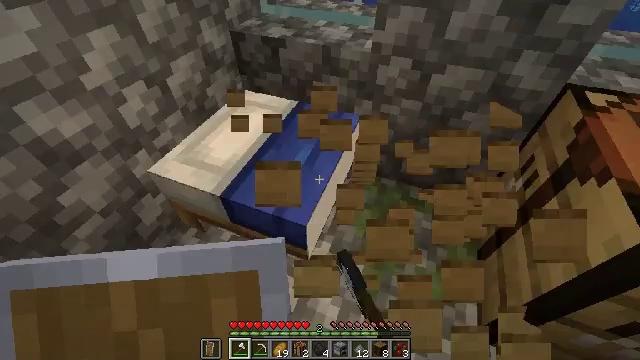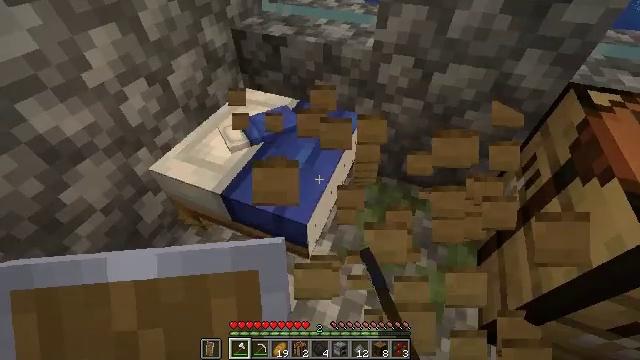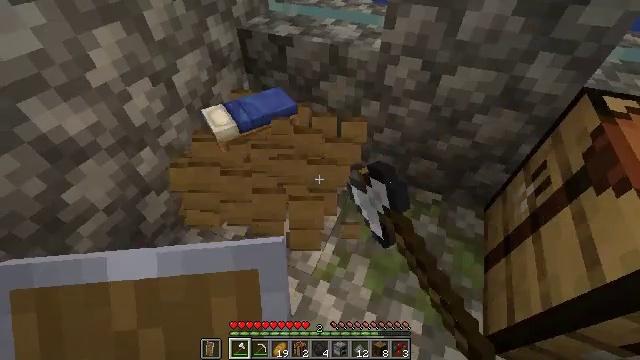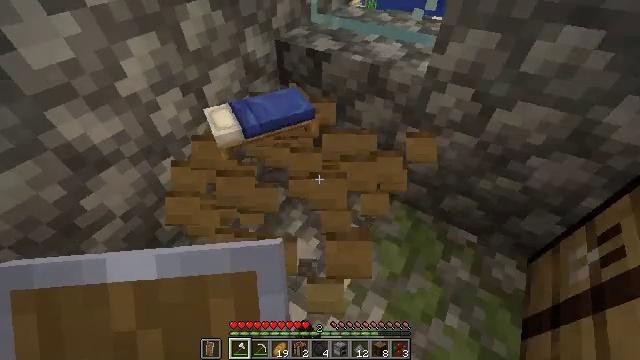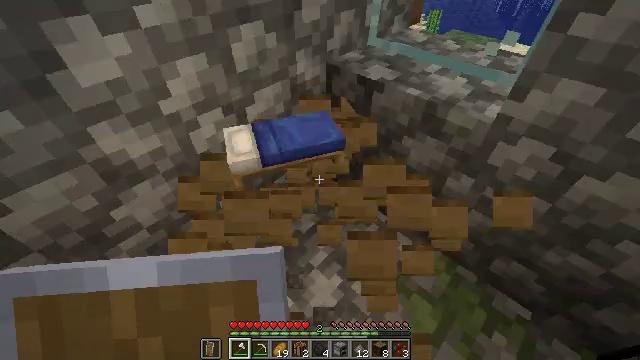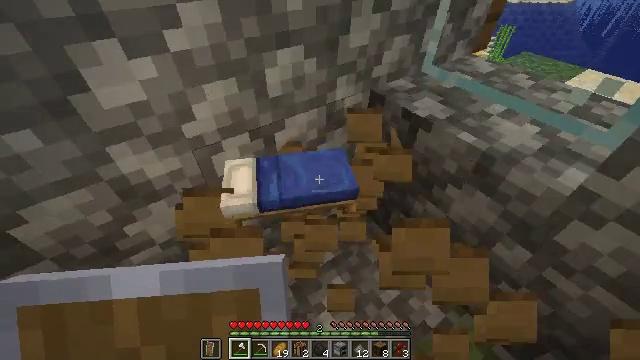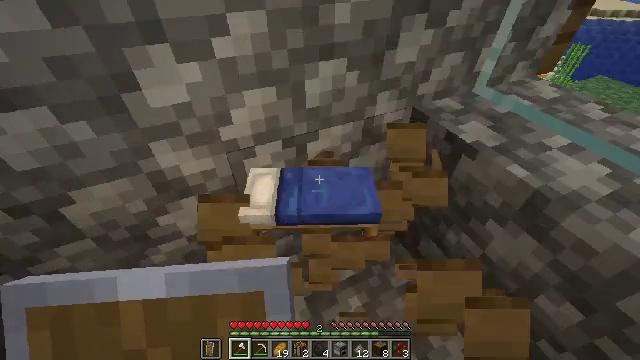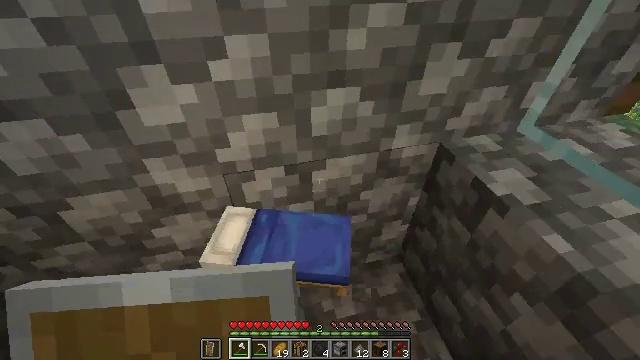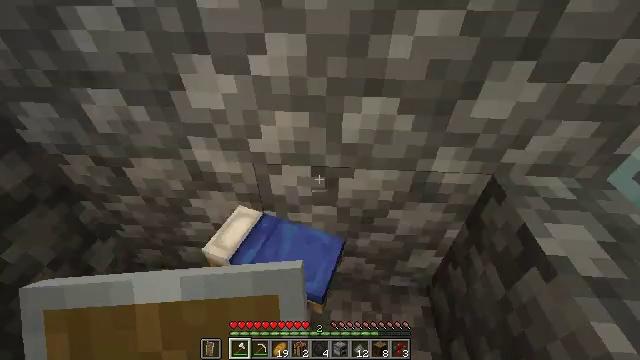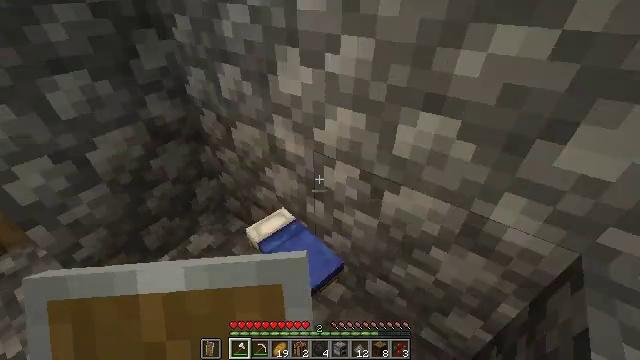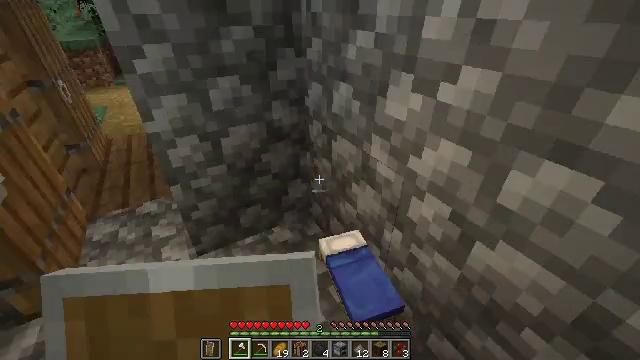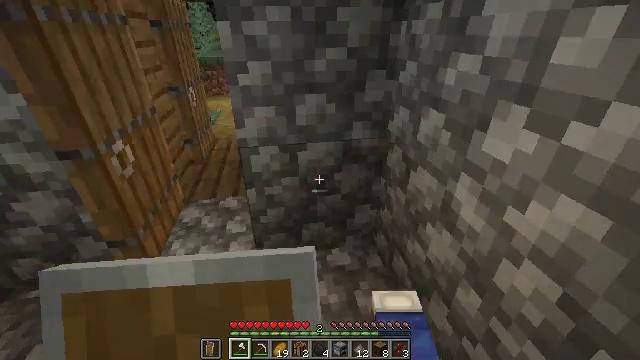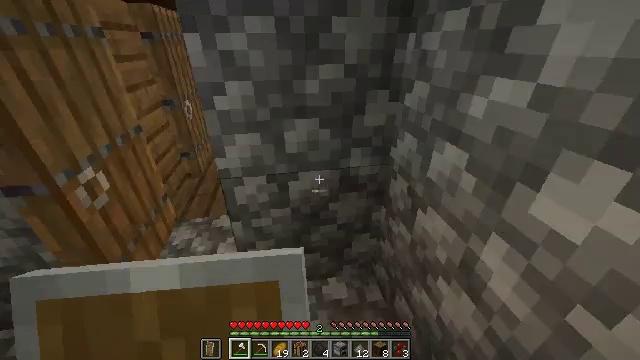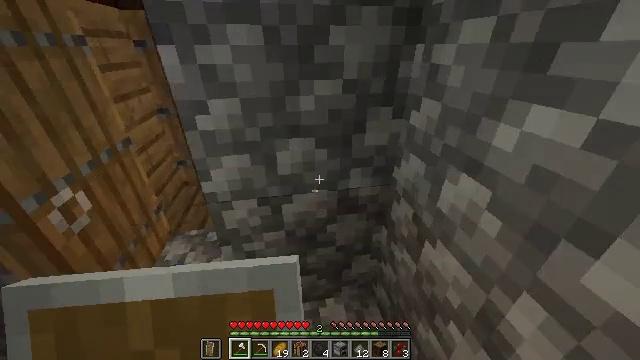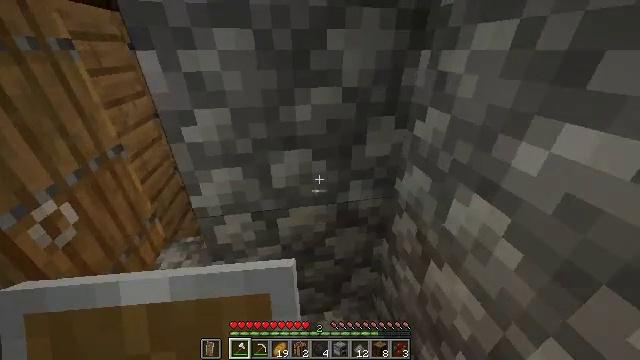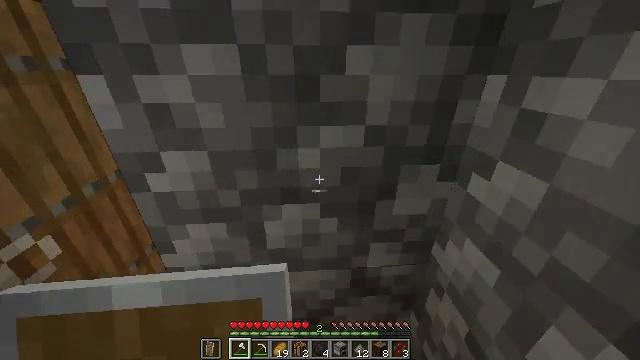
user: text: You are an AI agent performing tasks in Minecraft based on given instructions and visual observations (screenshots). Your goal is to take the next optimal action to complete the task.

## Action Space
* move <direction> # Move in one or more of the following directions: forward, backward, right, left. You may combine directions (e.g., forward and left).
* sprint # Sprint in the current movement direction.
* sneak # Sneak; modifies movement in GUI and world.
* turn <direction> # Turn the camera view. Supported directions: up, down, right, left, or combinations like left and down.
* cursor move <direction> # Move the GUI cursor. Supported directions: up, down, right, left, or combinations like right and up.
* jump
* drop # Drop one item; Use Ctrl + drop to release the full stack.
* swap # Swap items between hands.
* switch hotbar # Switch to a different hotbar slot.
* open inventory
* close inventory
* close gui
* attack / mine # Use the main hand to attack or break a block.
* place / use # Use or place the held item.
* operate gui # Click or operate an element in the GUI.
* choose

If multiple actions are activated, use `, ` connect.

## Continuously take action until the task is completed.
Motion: motion action
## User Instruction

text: Harvest sweet berries by mining the bush.
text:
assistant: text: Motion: attack / mine
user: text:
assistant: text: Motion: move forward, turn left, attack / mine
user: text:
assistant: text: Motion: move forward, turn left, attack / mine
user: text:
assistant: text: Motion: move forward, turn left and up, attack / mine
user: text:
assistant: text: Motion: move forward and move right, turn left and up
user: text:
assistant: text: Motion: move forward and move right, turn left and up
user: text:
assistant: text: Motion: move right, turn left and up
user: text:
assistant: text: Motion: move right, turn left
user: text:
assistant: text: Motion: move right, turn left and up
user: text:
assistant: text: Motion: move forward, turn left and up
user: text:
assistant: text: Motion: move forward, sprint, turn left and up
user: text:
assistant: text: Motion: move forward, sprint
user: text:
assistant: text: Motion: move forward, sprint
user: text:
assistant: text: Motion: move forward, sprint
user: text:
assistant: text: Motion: move forward, sprint, turn left and up
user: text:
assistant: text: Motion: move forward, sprint, turn left and up
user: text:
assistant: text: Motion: move forward and move left, sprint, turn left and up
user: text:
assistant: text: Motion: move forward and move left, sprint, turn right and up
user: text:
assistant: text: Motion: move forward and move left, sprint, turn up
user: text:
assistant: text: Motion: move forward and move left, sprint, turn right and up
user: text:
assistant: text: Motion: move forward and move left, sprint, turn right and up
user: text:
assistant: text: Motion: move forward, sprint, turn right and up
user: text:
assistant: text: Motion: move forward, sprint, turn right
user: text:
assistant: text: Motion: move forward, sprint
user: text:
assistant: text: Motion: move forward, sprint
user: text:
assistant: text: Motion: move forward and move left, sprint
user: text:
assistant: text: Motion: move forward and move left, sprint
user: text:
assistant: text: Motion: move forward and move left, sprint, turn right
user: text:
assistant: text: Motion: move forward, sprint, turn right and up
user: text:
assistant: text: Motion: move forward, sprint, turn right